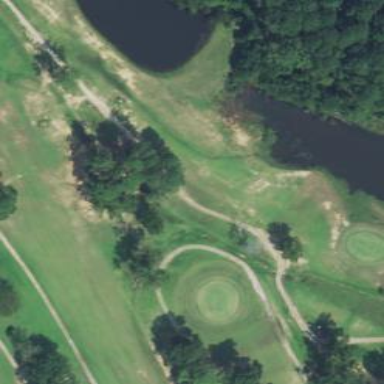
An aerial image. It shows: Golf fairway surrounded by grass.